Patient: sex M, age 62
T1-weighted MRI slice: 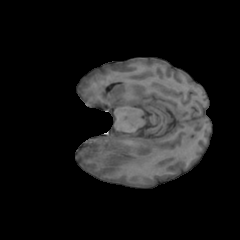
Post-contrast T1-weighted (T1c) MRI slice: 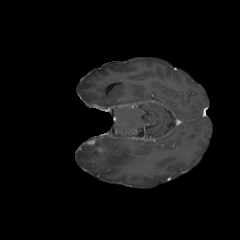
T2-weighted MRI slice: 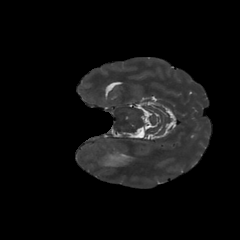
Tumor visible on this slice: yes
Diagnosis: Glioblastoma, IDH-wildtype
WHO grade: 4